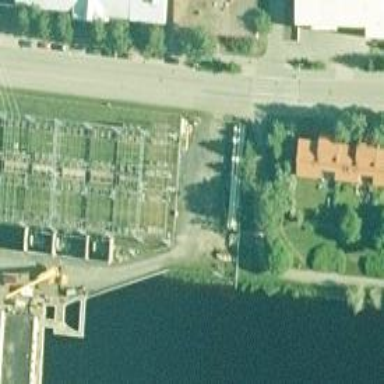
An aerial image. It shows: Transmission level substation.